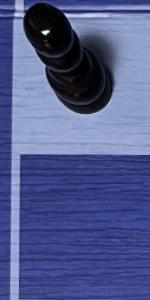
Label: Empty